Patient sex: F
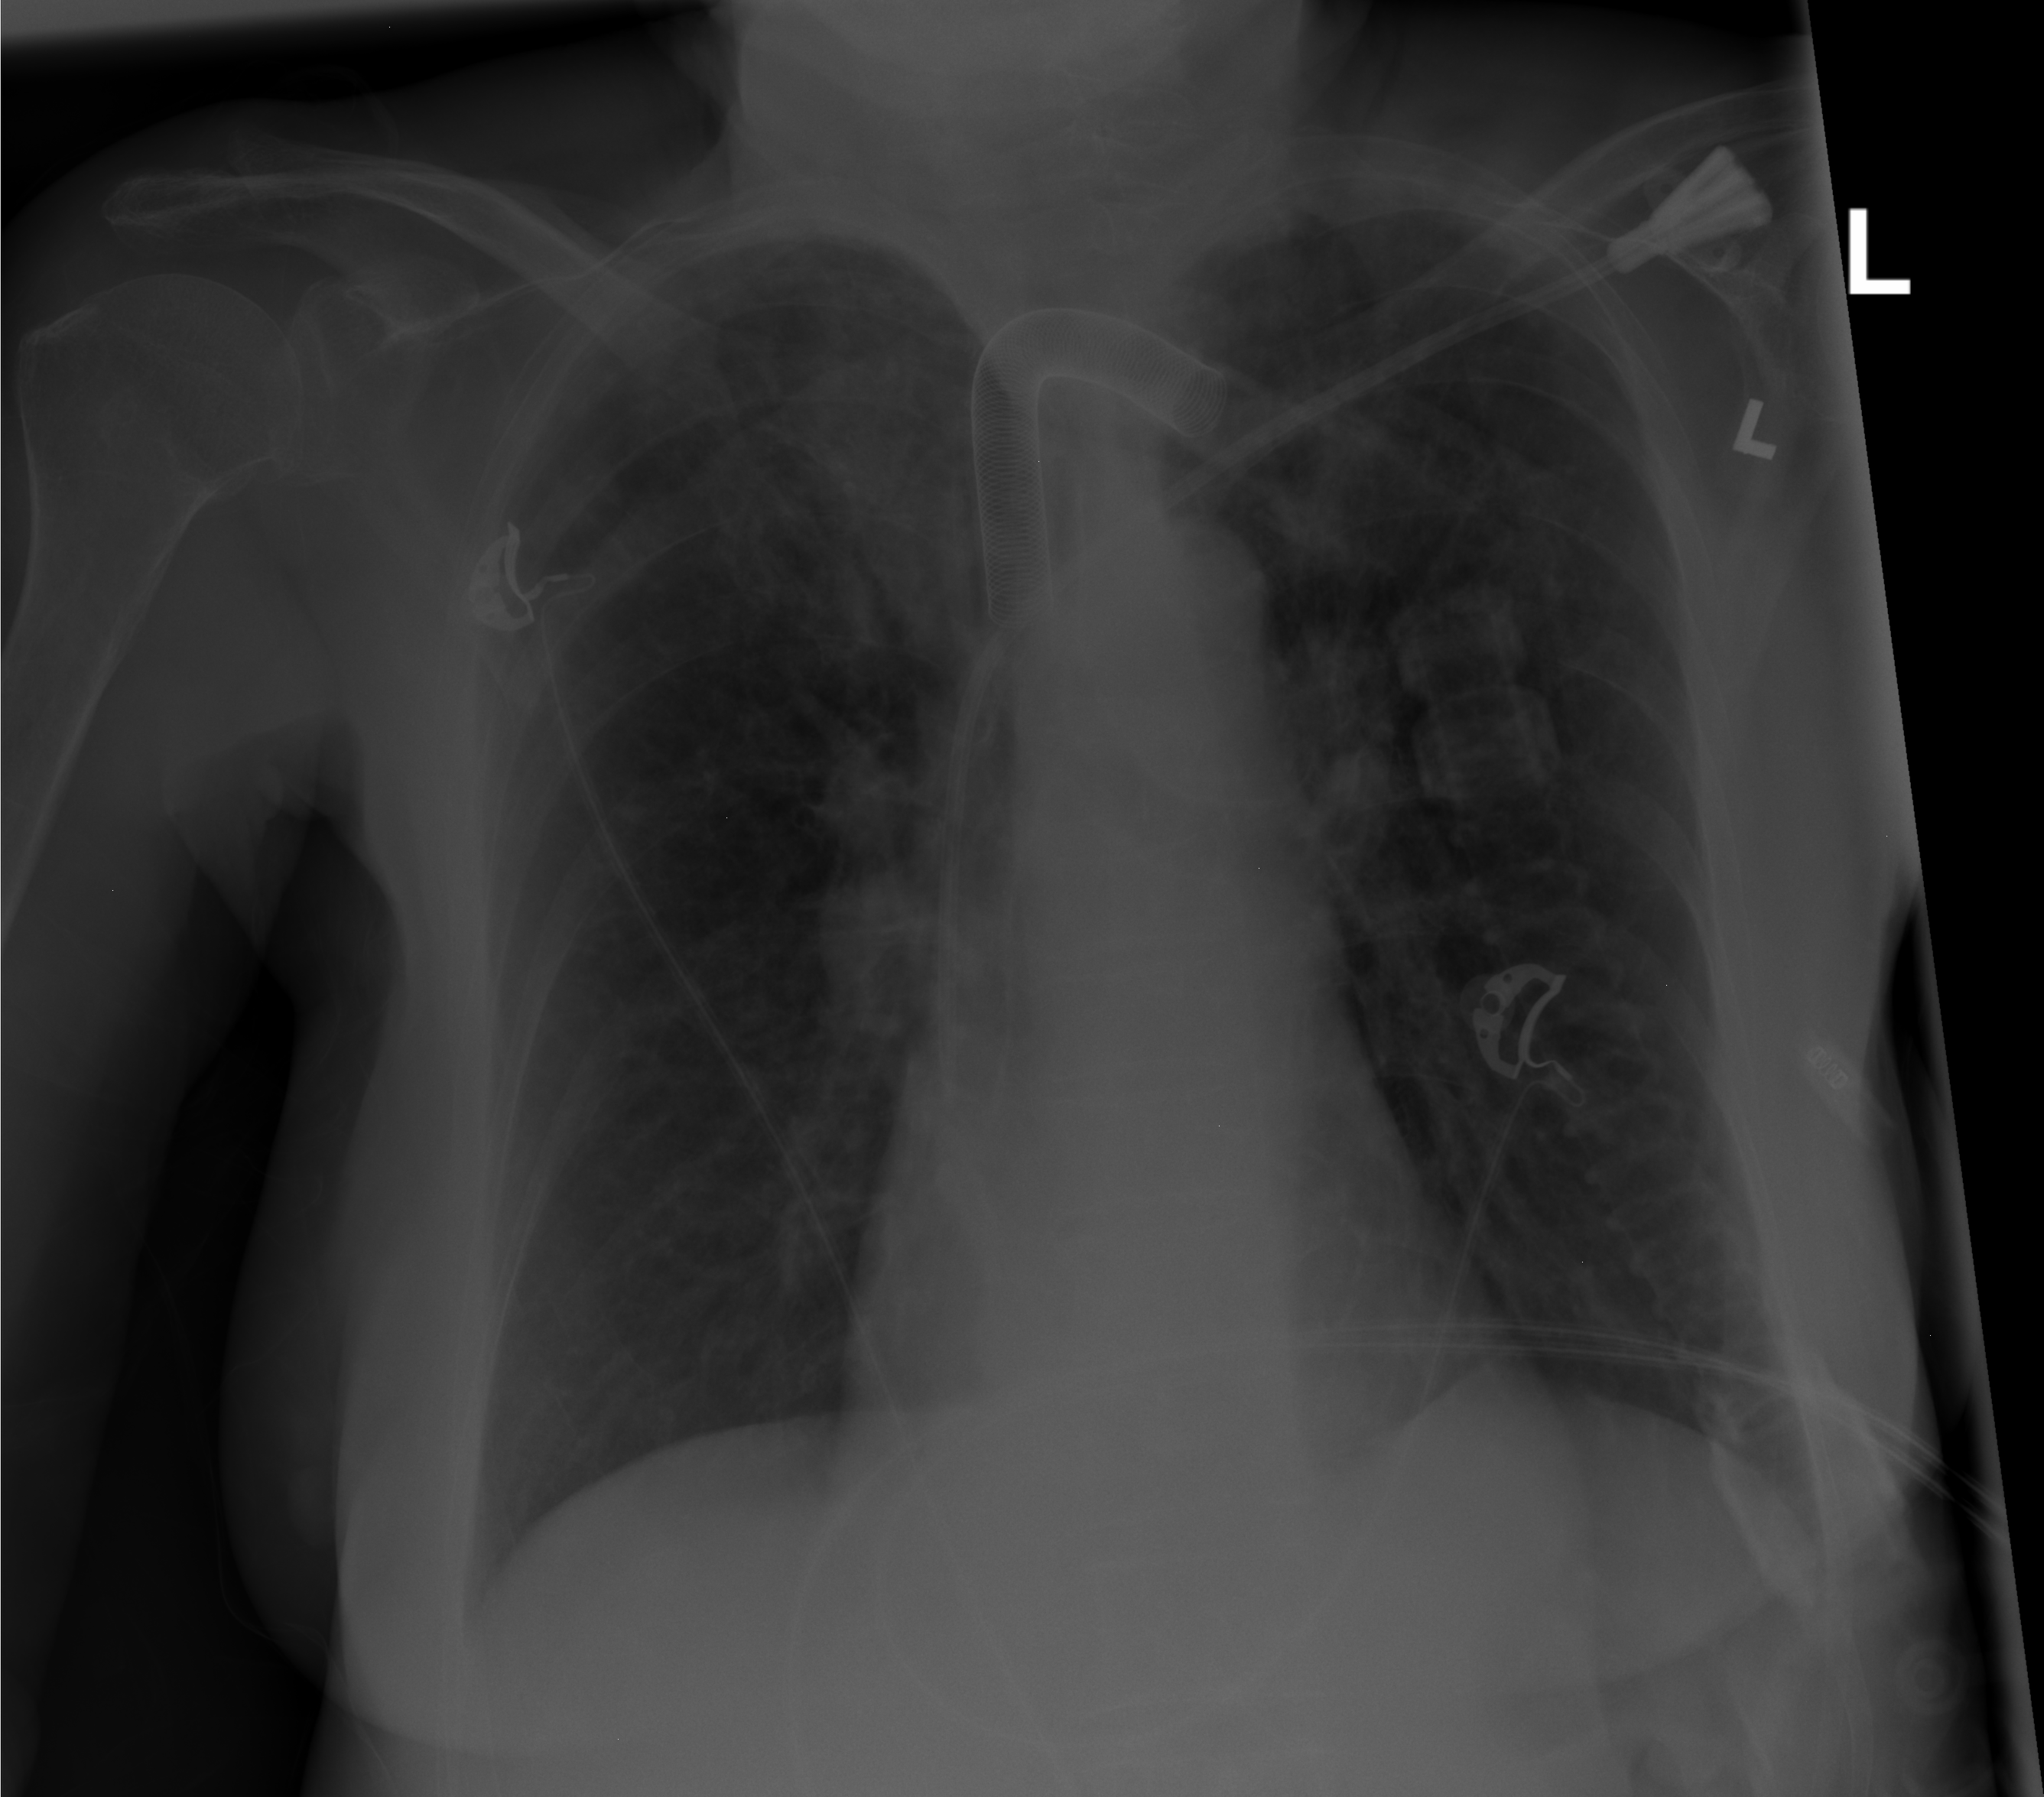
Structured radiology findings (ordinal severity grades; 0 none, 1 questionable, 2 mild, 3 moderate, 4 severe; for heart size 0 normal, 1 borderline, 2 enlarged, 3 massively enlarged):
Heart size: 0
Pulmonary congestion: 0
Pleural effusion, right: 0
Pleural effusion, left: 0
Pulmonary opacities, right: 2
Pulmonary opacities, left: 0
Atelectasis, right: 0
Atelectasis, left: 0